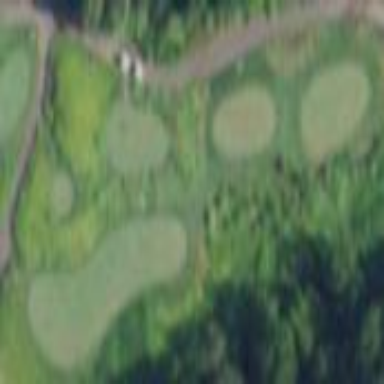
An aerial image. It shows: Rough area on grassy golf course.